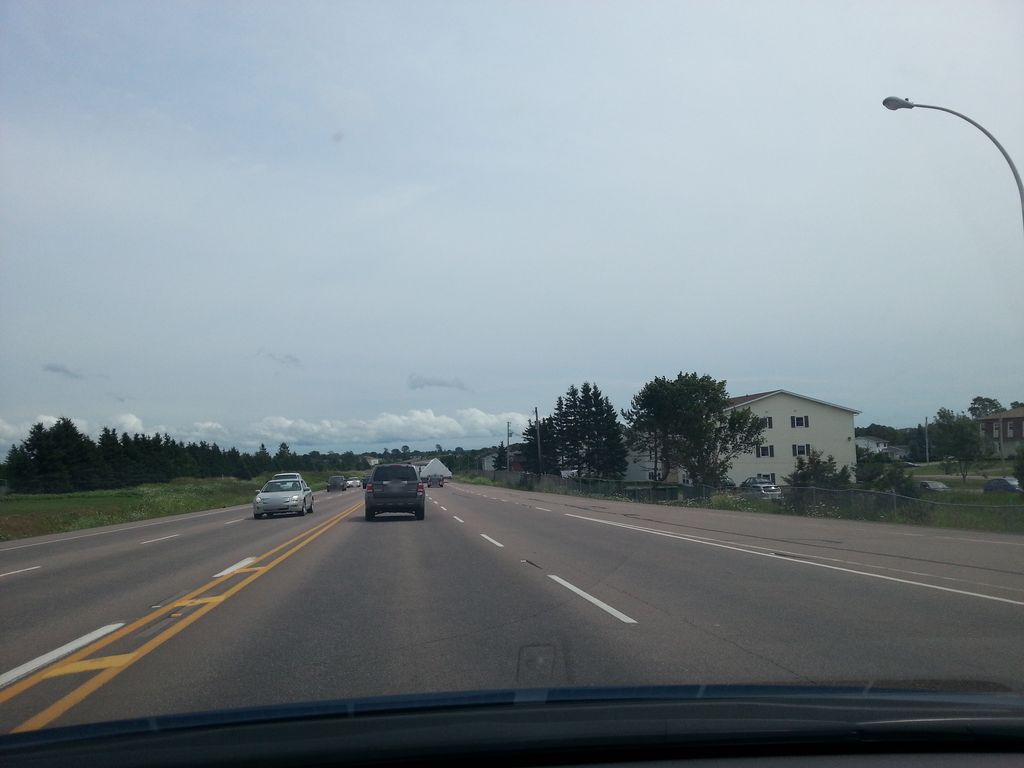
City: charlottetown